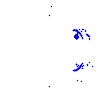
Particle: electron